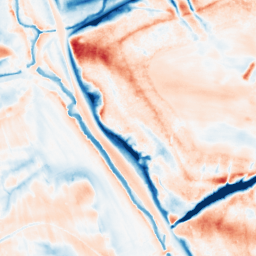
Category: classical
Decomposition family: gaussian_anisotropic
Decomposition parameters: sigma_x: 5
sigma_y: 10
Upsampling method: linear_exact
Upsampling parameters: scale: 2
Upsampling scale: 2